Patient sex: M
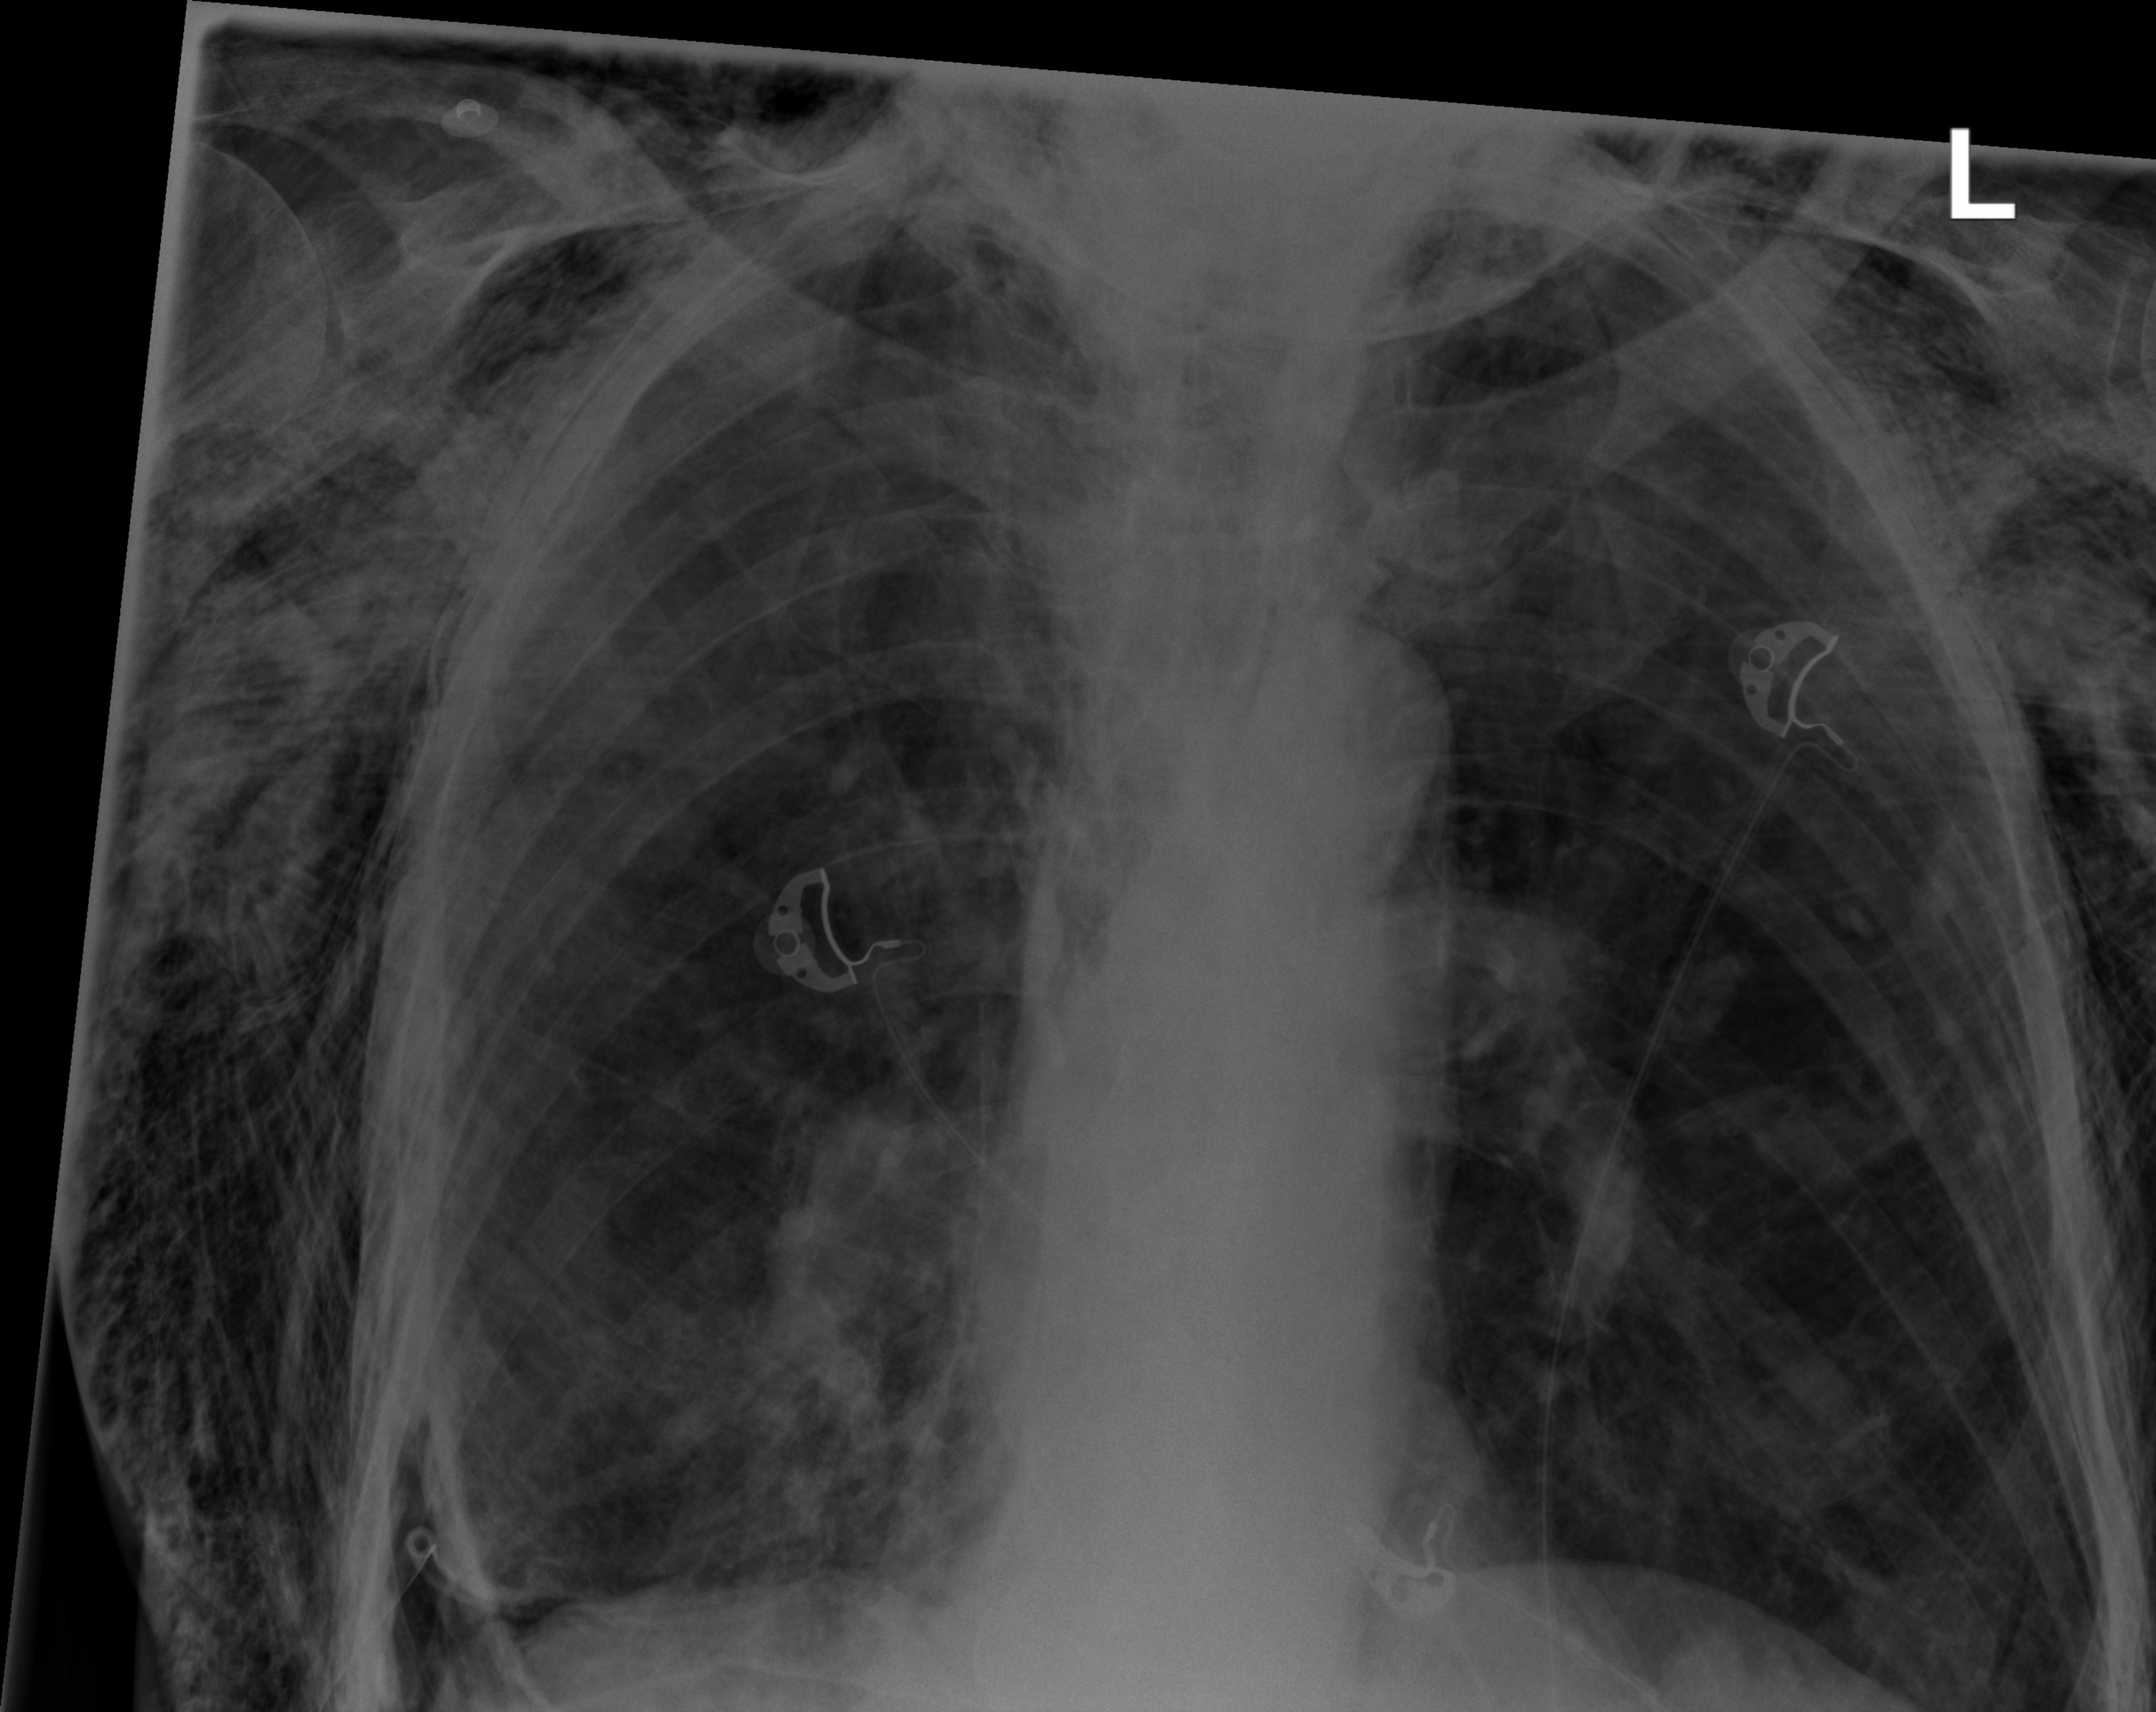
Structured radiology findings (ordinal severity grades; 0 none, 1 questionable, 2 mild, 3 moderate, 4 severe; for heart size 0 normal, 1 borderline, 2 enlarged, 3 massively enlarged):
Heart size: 0
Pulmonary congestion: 0
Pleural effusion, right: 0
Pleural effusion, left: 0
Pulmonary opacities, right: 2
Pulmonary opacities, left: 0
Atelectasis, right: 2
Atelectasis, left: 0